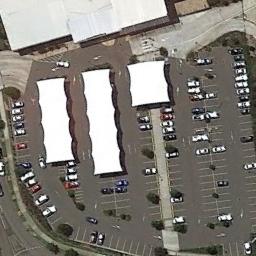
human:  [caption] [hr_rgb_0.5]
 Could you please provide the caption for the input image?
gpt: The parking lot has some parked cars and three buildings are also in the parking lot .

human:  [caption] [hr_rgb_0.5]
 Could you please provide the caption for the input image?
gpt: The parking lot is next to some buildings .

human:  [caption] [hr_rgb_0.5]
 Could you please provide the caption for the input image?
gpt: Seventy percent of the parking spaces in the parking lot are occupied .

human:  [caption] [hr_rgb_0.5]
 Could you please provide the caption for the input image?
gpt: Many cars are in the parking lot .

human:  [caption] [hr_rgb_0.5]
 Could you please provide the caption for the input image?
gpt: There are four white buildings beside the parking lot .